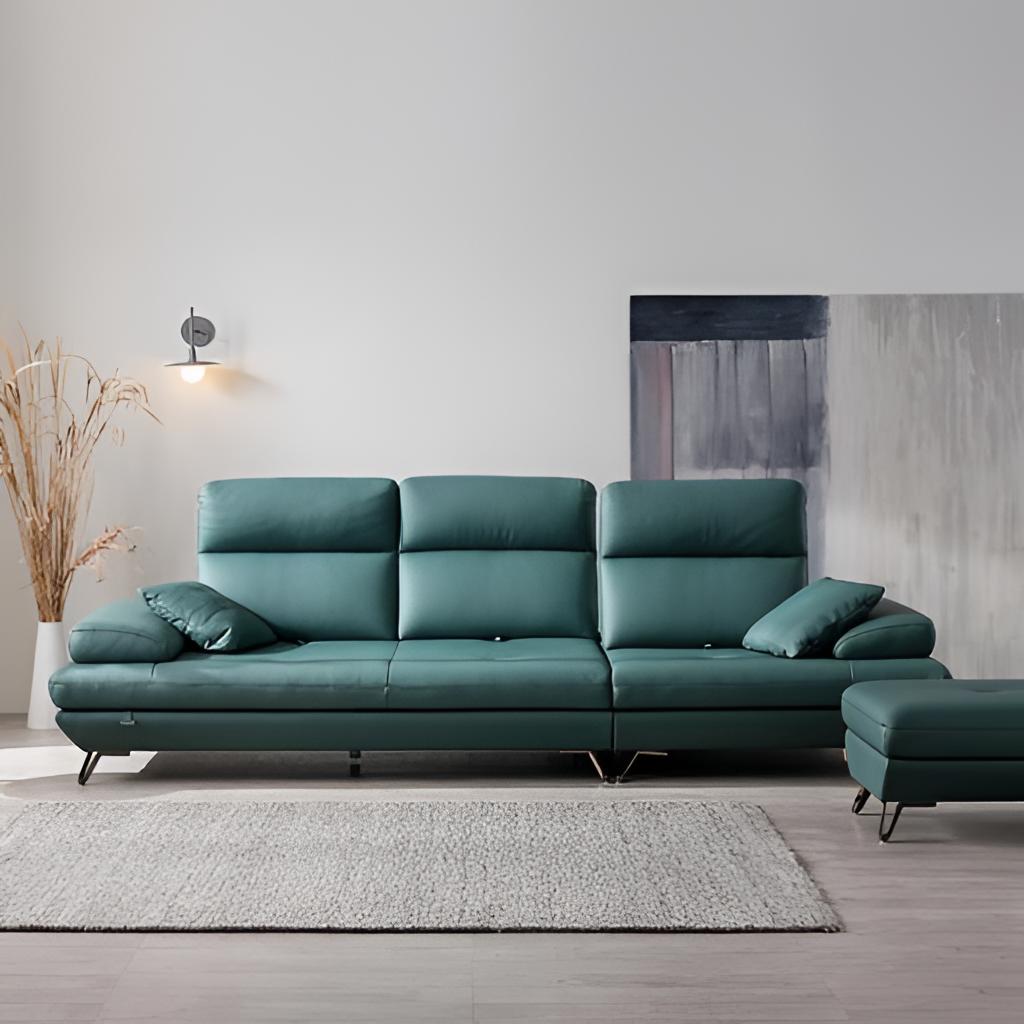
leather sectional sofa, living room, gray wood flooring, with plank pattern, modern, gray paint wallpaper, with solid pattern